A time-domain waveform of one vibration snapshot from a rolling-element bearing is shown. Based on the visible evidence, which condition applies: normal, inner_race, outer_race, ball?
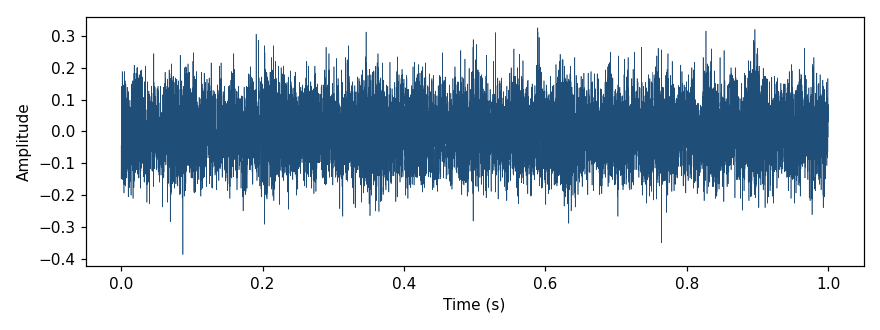
Answer: normal